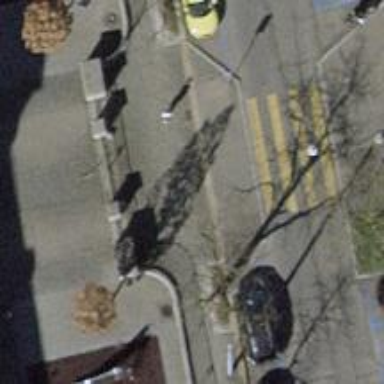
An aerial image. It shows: Kerb serving as barrier.